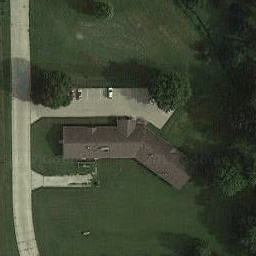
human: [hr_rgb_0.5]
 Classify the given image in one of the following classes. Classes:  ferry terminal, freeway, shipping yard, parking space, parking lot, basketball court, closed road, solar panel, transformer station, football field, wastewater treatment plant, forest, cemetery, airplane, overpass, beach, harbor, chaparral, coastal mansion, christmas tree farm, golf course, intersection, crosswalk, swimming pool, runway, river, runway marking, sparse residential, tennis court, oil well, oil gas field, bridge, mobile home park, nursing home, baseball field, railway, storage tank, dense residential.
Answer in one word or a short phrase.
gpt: nursing home